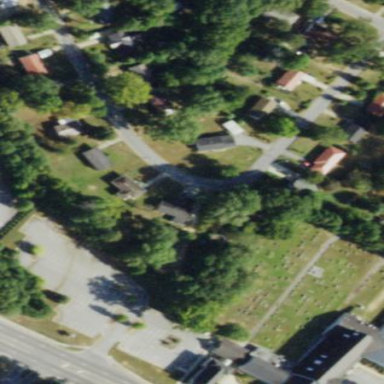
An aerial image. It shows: Cemetery.